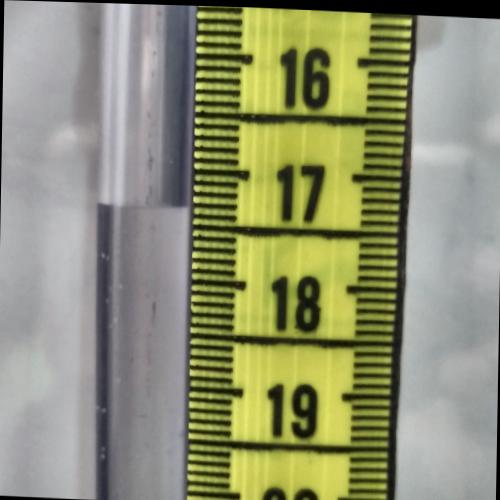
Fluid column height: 17.3 cm